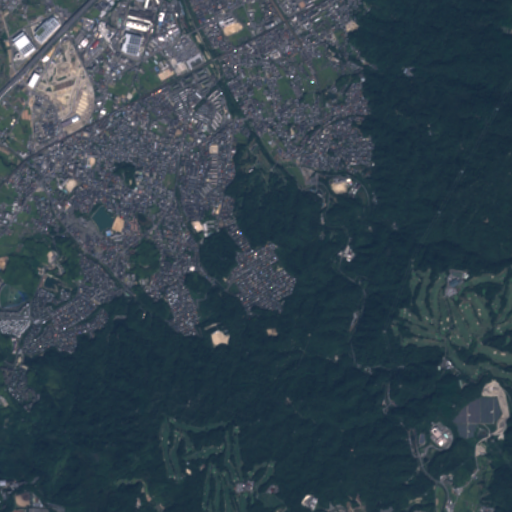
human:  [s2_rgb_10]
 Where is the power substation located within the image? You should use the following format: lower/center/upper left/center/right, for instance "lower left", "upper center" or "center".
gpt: The power substation is located in the upper left of the image.
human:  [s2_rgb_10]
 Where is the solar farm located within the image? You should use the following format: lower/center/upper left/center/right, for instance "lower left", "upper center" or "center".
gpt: The solar farm is located in the lower right of the image.
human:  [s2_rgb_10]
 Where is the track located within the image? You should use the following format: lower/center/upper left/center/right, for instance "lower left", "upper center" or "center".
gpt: The track is located in the lower left of the image.
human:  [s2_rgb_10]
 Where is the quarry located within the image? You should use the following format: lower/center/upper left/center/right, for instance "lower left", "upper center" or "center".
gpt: There is no quarry in the image.